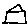
Label: house